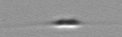
Label: Cylindrotheca_morphotype1